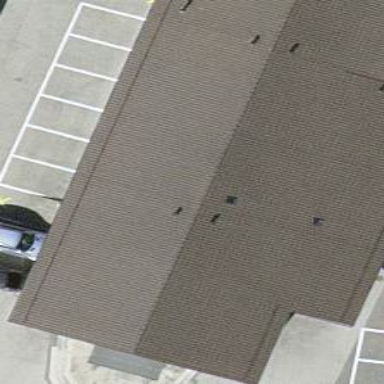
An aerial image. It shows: Community center.